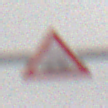
Verkehrszeichen: UnebeneFahrbahn
Umgebung: Outdoor, Nature
Tageszeit: MorningAfternoon
Wetter: Overcast
Licht: Natural
Jahreszeit: Winter
Kontrast: LowContrast